Question: I had custom view set as background view to UITableview.Which is utilise to perform some actions when tableview is blank.
I had some buttons on view & a action is associated with each button
For iOS < 7 , action are called properly on buttons inside background view
But for iOS > 7 , actions set on buttons in backgroundView arent getting called.This seems interaction is disabled on backgroundView
Is this an issue with iOS 7.Anyone else face same issue?
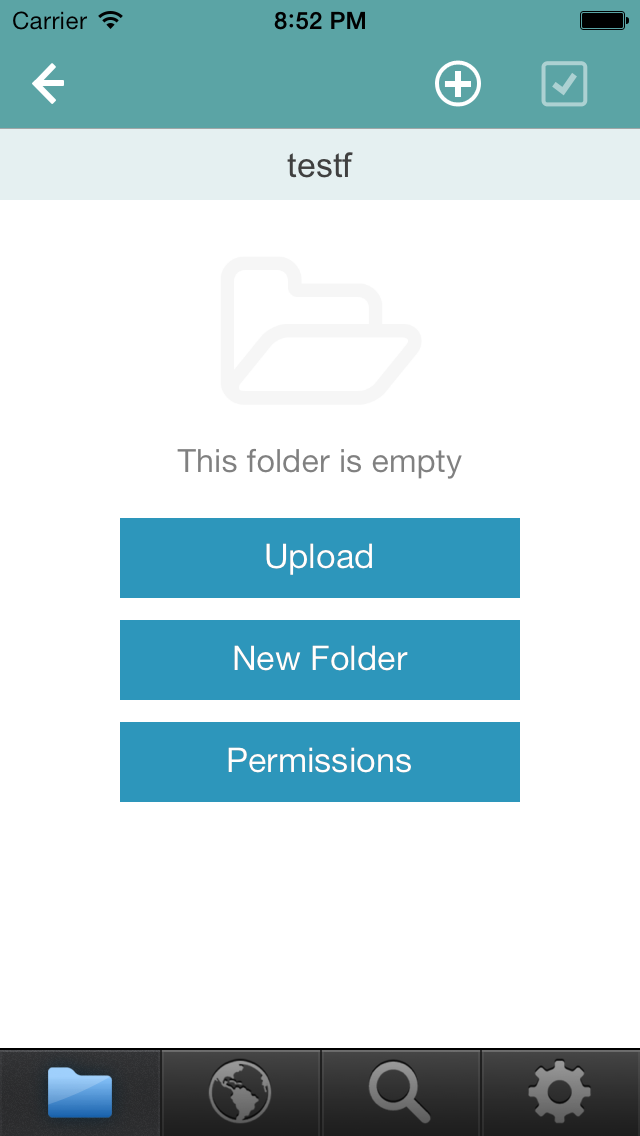
Answer: There is a 'UITableViewWrapperView' view sitting in front of the background view intercepting interactions. Can you not just use the table's 'tableHeaderView' property instead?